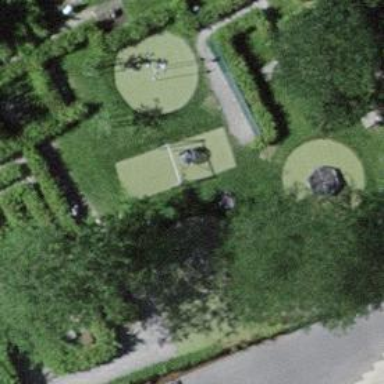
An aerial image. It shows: Playground area for leisure activities on the land.